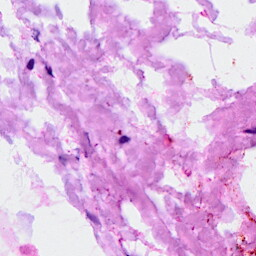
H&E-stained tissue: Breast